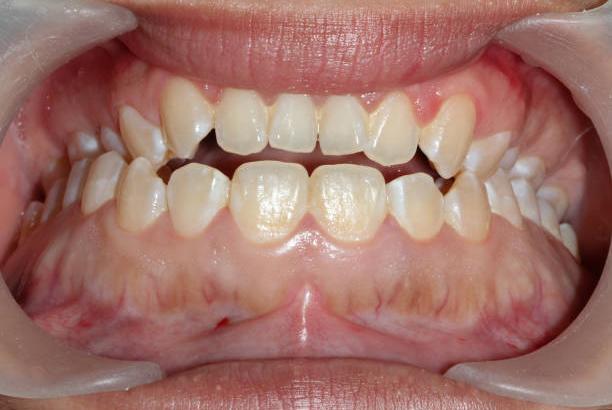
Condition: Gingivitis